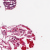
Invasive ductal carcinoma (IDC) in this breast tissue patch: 0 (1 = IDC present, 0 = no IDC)